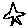
Label: star